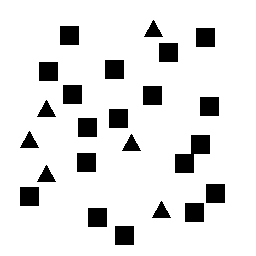
Squares: 18
Triangles: 6
Stars: 0
Total shapes: 24